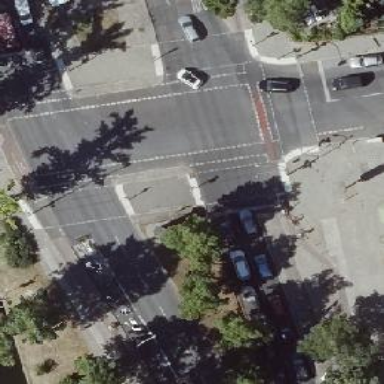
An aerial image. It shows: Cycleway.